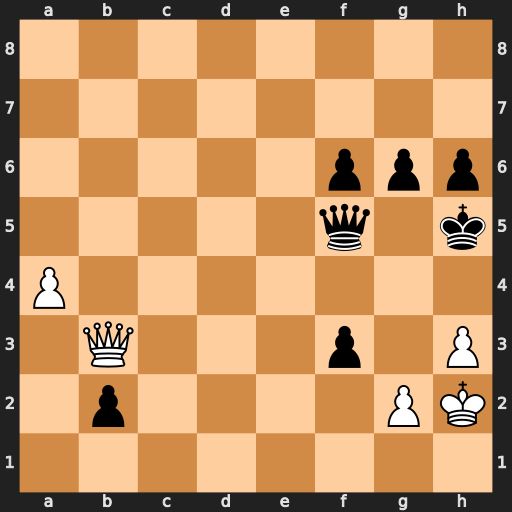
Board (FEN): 8/8/5ppp/5q1k/P7/1Q3p1P/1p4PK/8
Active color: w
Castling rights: -
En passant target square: -
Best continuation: g4+ Kg5 gxf5